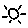
Label: sun